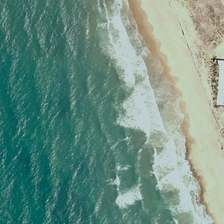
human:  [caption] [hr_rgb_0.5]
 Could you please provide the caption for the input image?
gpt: yellow beach is near a piece of green ocean with white waves .

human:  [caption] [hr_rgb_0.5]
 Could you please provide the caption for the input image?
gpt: yellow beach is near a piece of green ocean with white waves .

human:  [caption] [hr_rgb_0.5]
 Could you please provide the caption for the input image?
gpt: yellow beach is near a piece of green ocean with white waves .

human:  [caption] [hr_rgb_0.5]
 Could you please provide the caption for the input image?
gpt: yellow beach is near a piece of green ocean with white waves .

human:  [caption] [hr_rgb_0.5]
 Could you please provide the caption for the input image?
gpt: yellow beach is near a piece of green ocean with white waves .